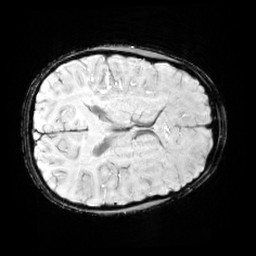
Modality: SWI
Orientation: axial
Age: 11
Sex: male
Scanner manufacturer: siemens
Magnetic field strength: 3 T
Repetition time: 0.027 s
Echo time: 0.02 s